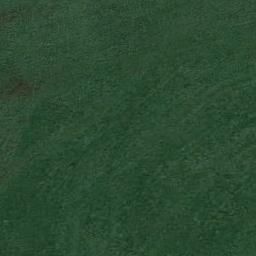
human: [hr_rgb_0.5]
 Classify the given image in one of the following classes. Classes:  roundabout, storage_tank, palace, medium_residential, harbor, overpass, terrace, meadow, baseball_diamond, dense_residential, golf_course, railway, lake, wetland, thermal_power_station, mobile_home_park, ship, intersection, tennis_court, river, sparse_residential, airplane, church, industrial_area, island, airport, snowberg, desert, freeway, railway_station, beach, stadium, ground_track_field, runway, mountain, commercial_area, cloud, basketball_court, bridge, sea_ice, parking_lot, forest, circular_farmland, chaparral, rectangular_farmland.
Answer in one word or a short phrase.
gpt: meadow